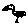
Label: bird